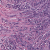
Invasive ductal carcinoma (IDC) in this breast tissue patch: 1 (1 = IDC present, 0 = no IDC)